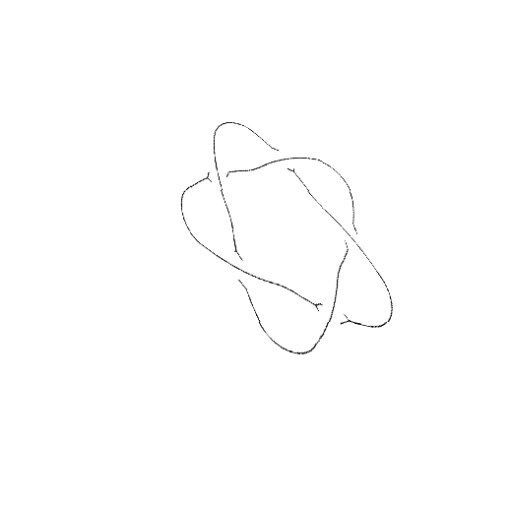
Crossing number: 5